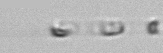
Label: Skeletonema